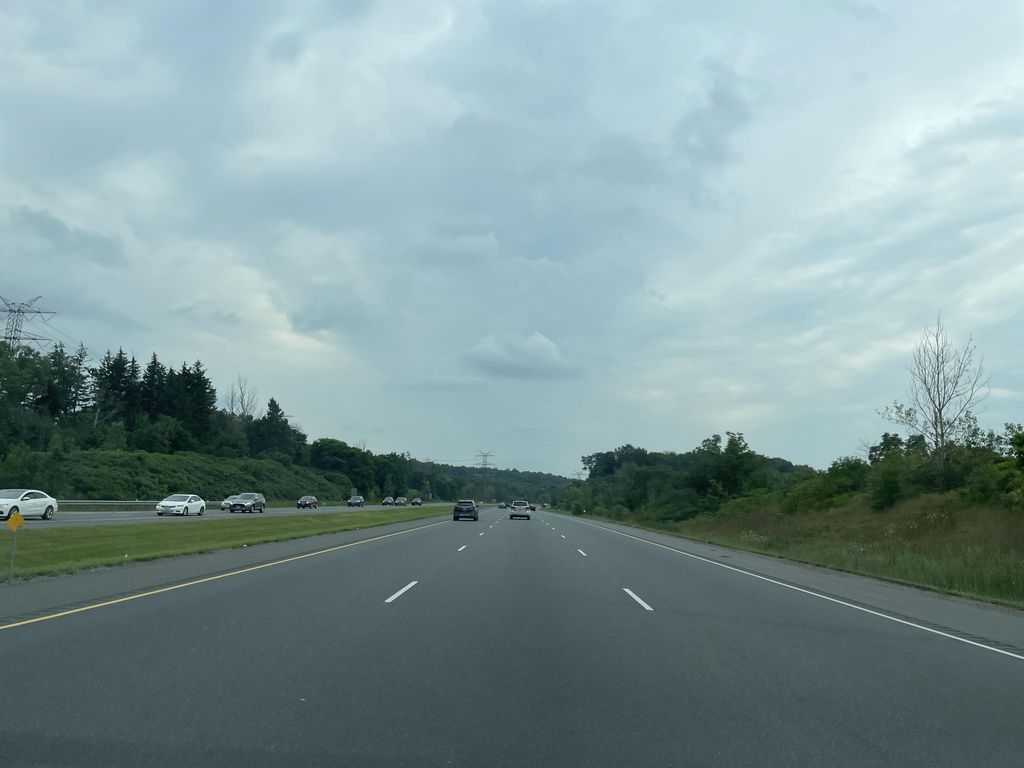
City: hamilton